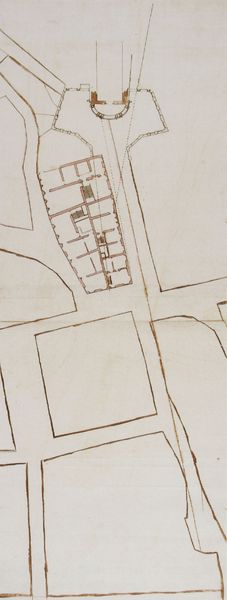
Titel: Entwurf für die Straßenführung zur Piazza S. Maria della Pace, Rom
Künstler: Pietro da Cortona
Standort: Rom
Institution: Biblioteca Apostolica Vaticana
Schlagwörter: weiß, ocker, stadt, ausschnitt, braun, grau, schwarz, skizze, strasse, säule, säulen, zeichnung, zimmer, gebäude, haus, weg, architektur, felder, häuser, natur, kanal, kirche, wege, wiesen, umrandung, papier, bogen, fassade, ort, acker, flächen, dorf, mauer, formen, gelände, grafik, graphik, linien, hof, platz, detail, gerade, striche, tor, umriss, aufsicht, ortschaft, rechtecke, straßen, wände, kloster, rechteck, linie, friedhof, ruinen, topografie, entwurf, rom, halbrund, quadrate, geometrisch, karte, portikus, ansiedlung, siedlung, plan, grundstück, maria, quadrat, viereck, beschreibung, ungenau, riss, grundriss, bauwerk, architekt, archäologie, lageplan, grundrisse, planung, stadtplan, lage, luftbild, kastell, schleuse, grundstücke, strassennetz, luftansicht, quartier, slizze, strassenplan, wohngebiet, vogelblick, planskizze, wegführung, grundmauern, pace, rechwinklig, srassen, s. maria della pace, wegennetz